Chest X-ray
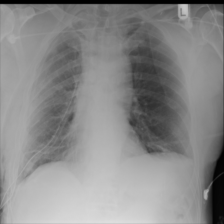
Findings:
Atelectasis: negative
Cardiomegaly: negative
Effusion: negative
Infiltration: negative
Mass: negative
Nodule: negative
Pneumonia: negative
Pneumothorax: negative
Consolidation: negative
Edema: negative
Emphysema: negative
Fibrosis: negative
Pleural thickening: negative
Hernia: negative